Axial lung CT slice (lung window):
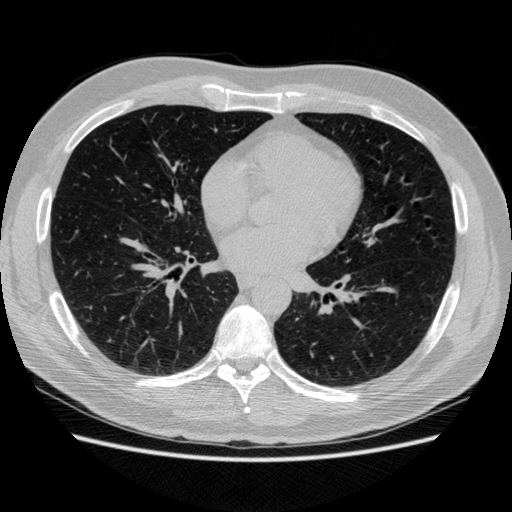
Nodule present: no